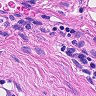
Metastatic tissue present: no